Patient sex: F
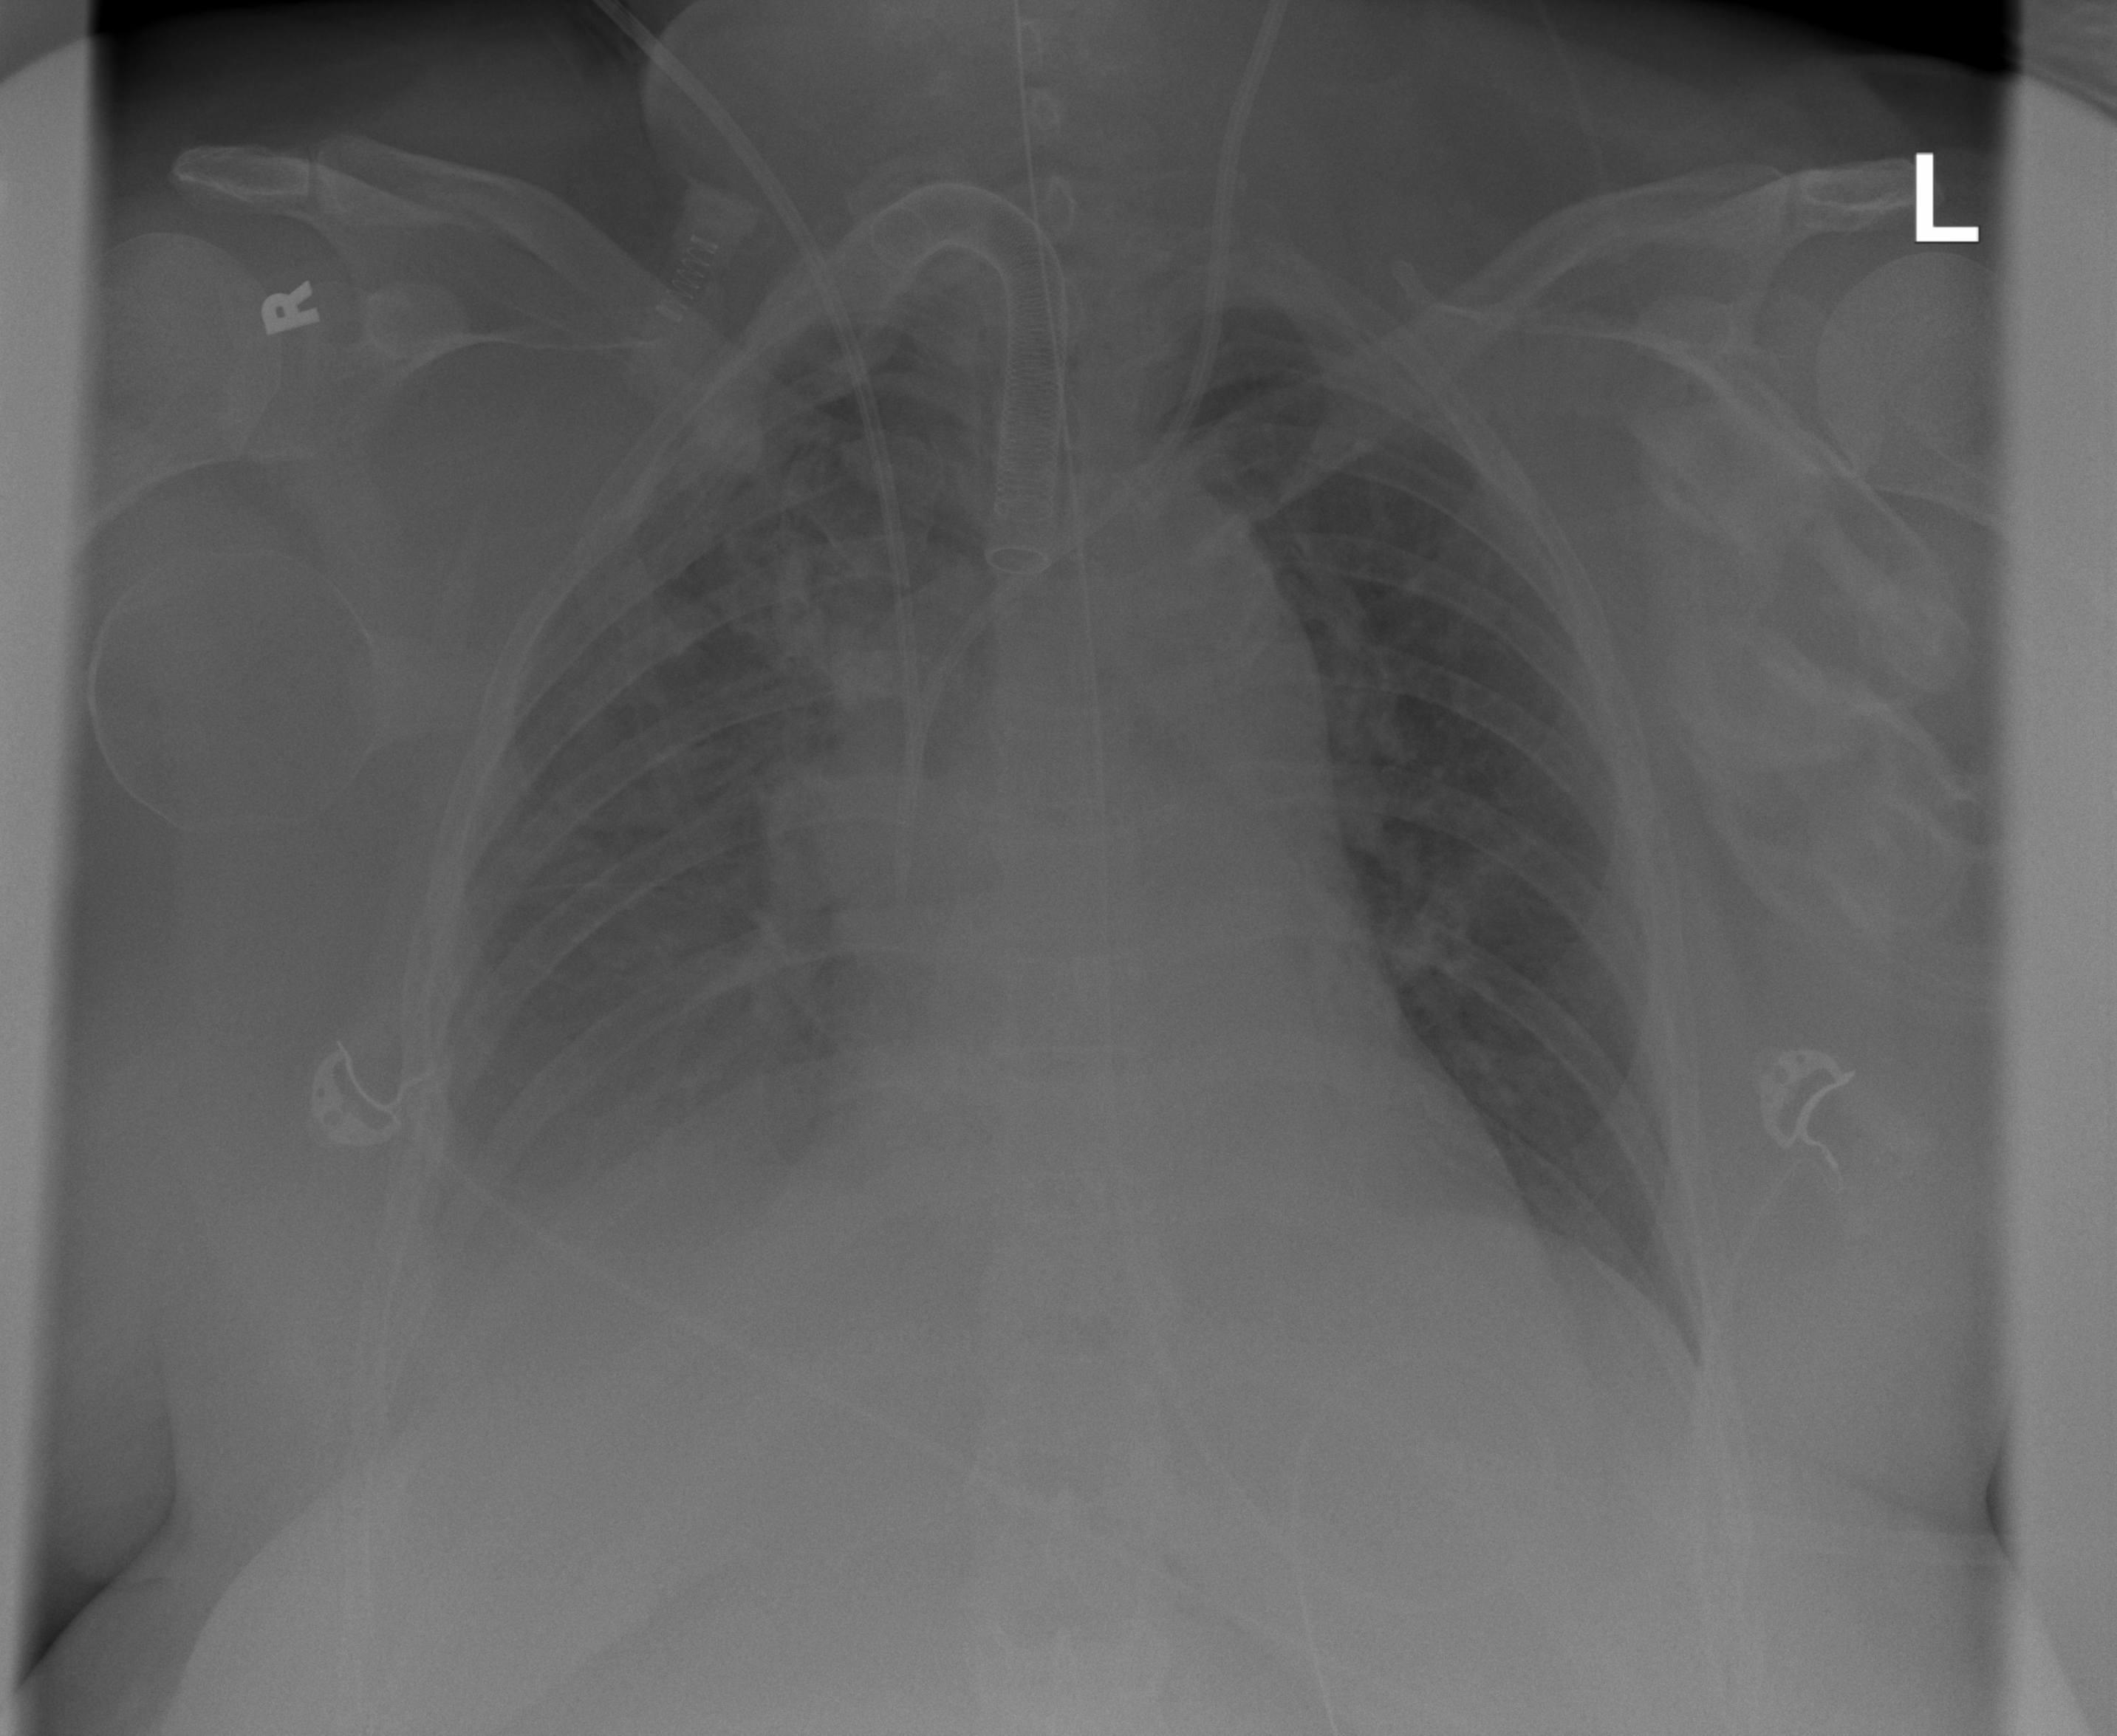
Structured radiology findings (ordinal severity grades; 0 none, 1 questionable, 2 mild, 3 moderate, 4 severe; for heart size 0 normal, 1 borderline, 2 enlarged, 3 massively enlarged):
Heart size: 1
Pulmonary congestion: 1
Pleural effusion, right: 3
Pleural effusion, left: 0
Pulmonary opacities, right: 2
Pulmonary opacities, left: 0
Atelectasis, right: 3
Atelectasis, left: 0